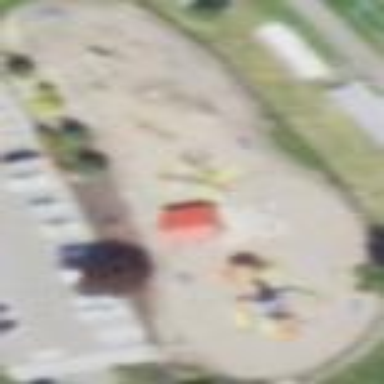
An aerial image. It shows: Playground area for leisure land.